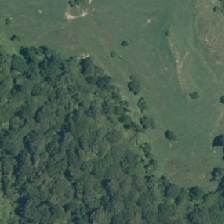
Land cover: indigenous_forest